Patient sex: F
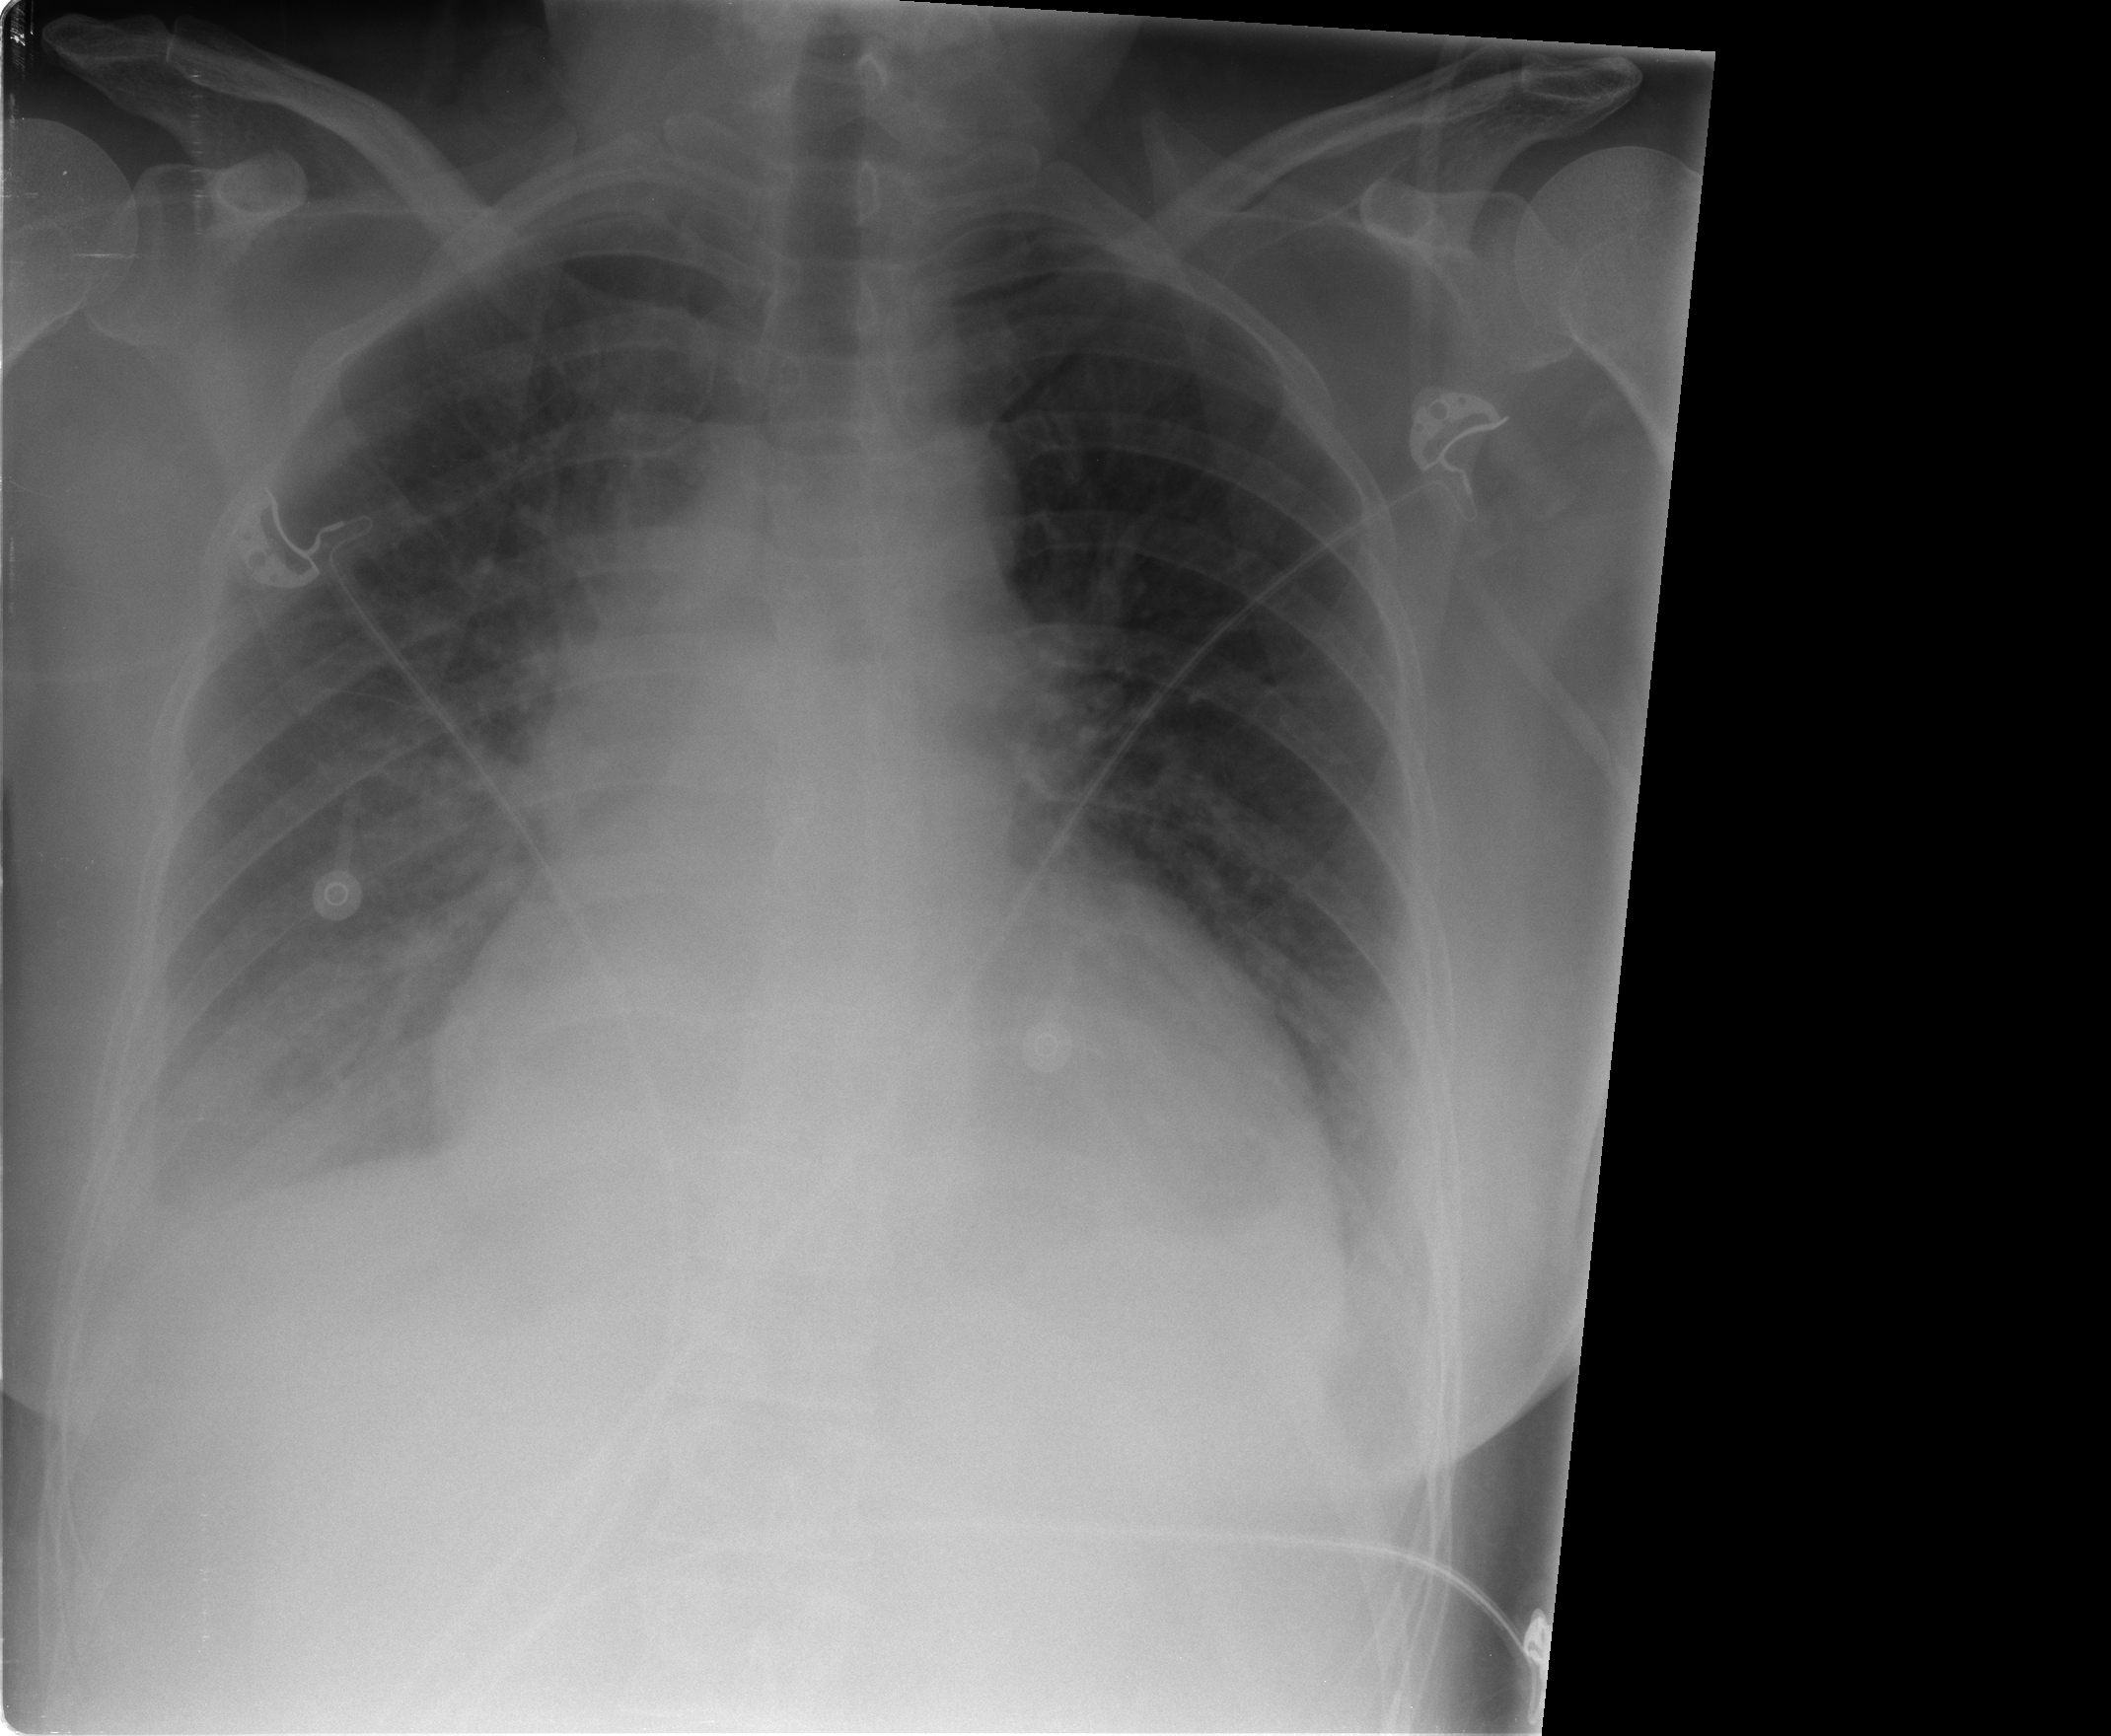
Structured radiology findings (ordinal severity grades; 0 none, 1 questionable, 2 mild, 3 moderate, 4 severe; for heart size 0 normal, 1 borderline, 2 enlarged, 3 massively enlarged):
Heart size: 2
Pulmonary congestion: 2
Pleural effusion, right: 2
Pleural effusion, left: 2
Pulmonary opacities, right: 0
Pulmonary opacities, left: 0
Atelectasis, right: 2
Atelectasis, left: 2